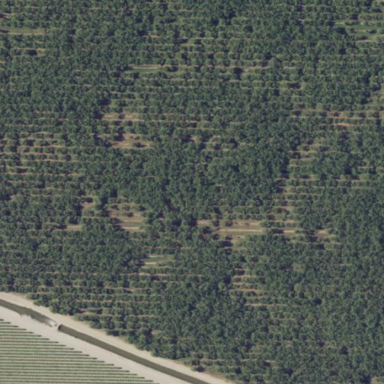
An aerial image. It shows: Orchard filled with almond trees.